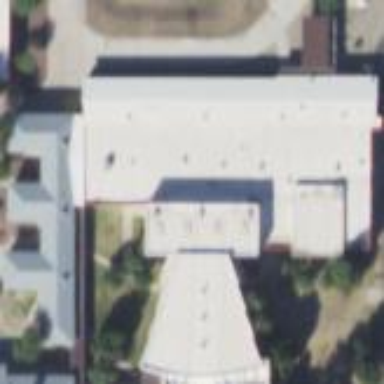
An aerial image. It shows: School building.